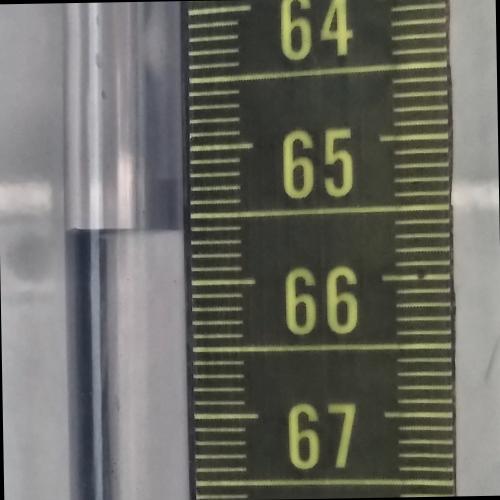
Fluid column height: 65.6 cm